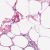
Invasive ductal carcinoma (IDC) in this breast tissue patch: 0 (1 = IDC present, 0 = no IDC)